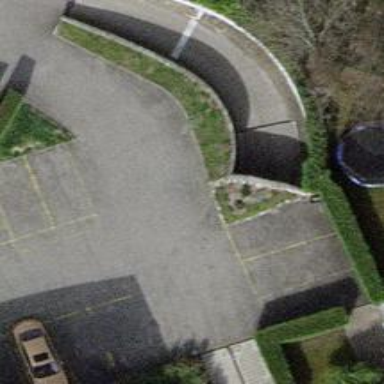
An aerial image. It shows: Parking entrance.